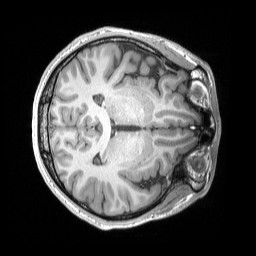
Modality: T1w
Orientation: axial
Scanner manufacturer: siemens
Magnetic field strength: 3 T
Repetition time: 2.25 s
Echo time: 0.00306 s